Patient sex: F
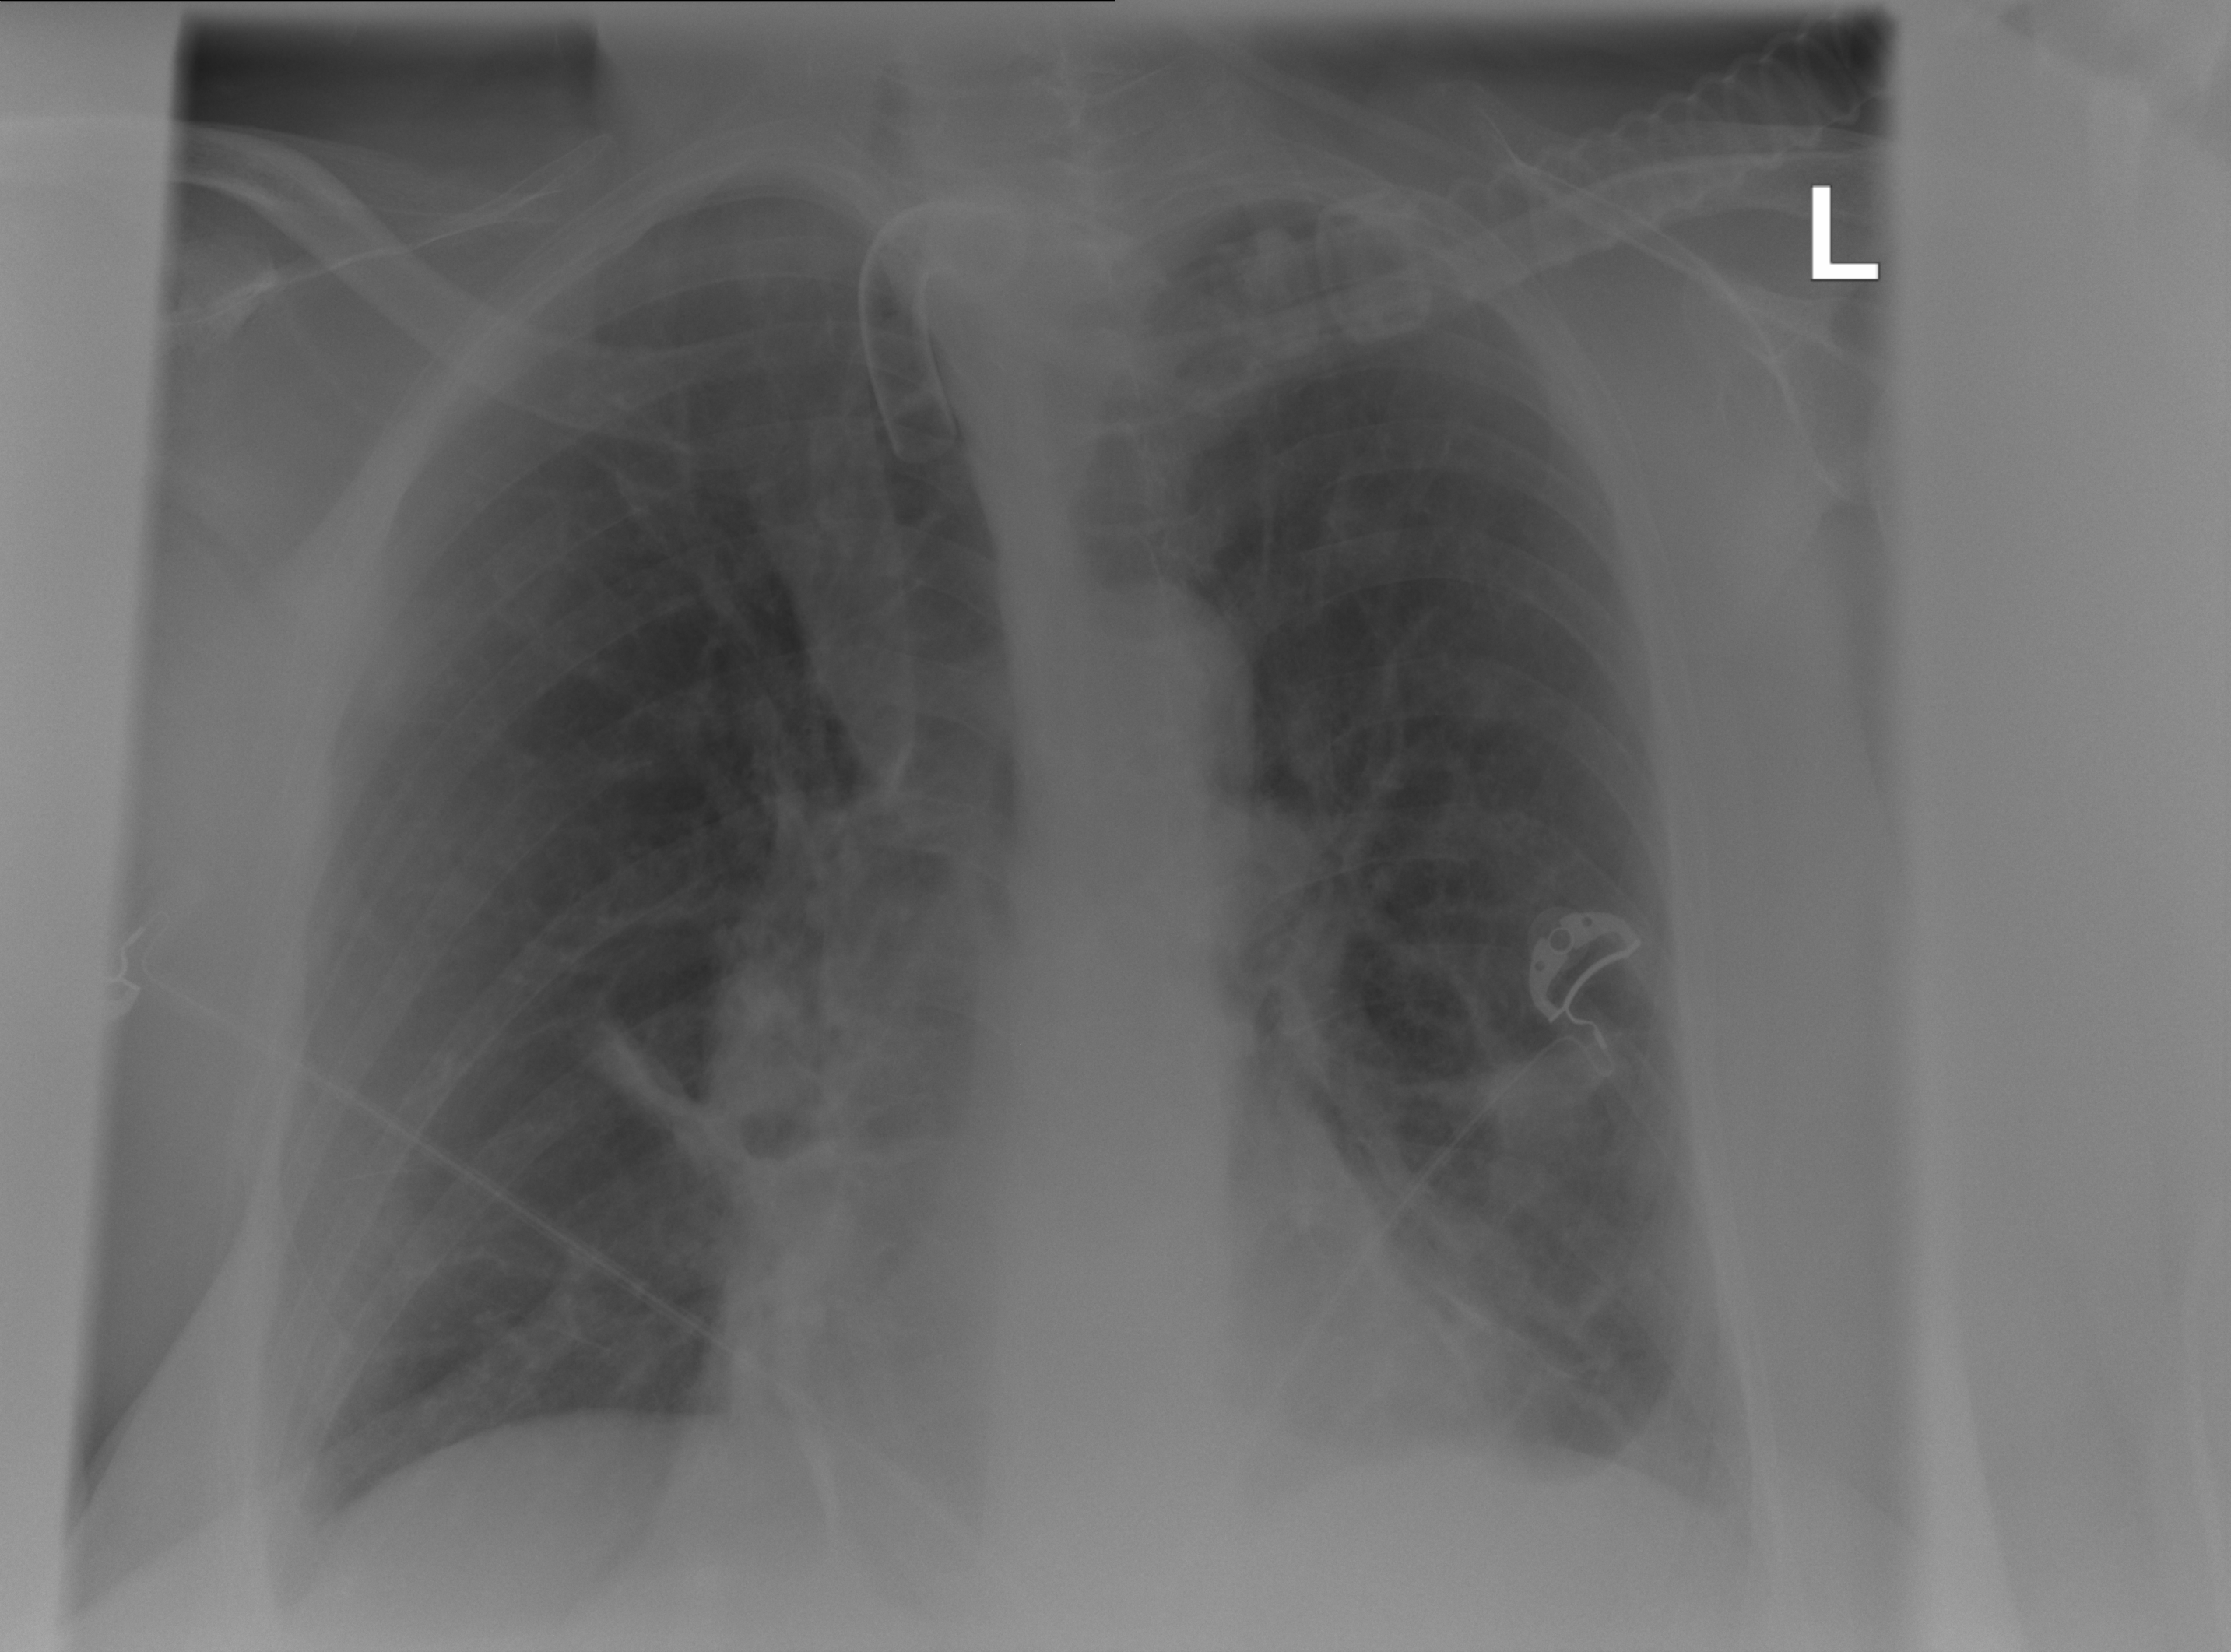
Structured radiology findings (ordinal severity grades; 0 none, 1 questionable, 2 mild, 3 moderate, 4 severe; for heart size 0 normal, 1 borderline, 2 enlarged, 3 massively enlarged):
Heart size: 2
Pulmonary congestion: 2
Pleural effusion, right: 0
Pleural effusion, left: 2
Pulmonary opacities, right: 0
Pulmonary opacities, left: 2
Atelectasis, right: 2
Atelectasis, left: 2